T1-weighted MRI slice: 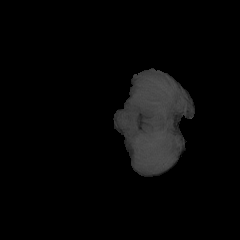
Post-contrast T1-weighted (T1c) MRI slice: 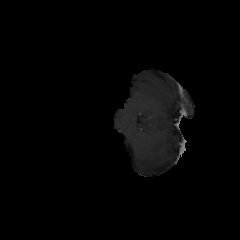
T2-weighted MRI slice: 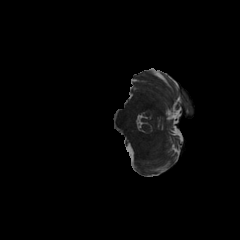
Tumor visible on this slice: no